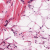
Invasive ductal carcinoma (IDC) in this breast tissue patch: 0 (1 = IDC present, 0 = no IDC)